Question: The title of this post is pretty self-explanatory.
Say I have a quiz system coded in PHP and a user is logged in to answer a question, how would we go about ending the user's turn after he/she answered the quiz correctly?
Consider this flowchart:

After the user answers the question correctly, I'd like to code a possible PHP function that will completely close that level so that the user won't have to answer it again, in addition to cheat by answering continuously and earning unnecessary points.
I was just wondering if there's a method or a work around this. Using a database to find out if the user has already answered the question was already in my list of ideas. But I was hoping someone would come up with something better.
I hope I made it clear.
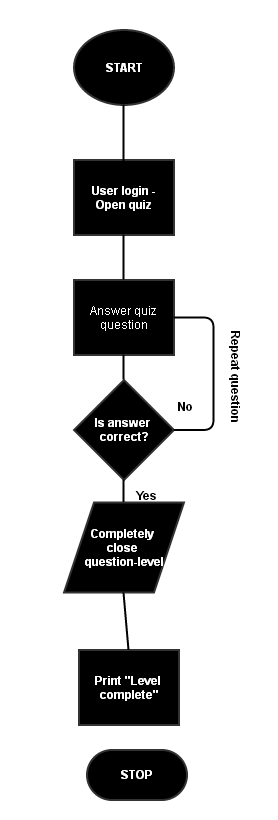
Answer: How do you track their answers throughout the quiz? I'd use sessions, storing each answer they give with the question ID. Don't award them any points until they click "Finish" and then store into a DB table:
what points they have been awarded from the session; current question ID; their user ID
Then when user goes to a question, check the database like (roughly):
'''
SELECT
TotalPoints
FROM
tblQuestionsAnswered
WHERE
UserID = $UserId AND
QuestionID = $ThisQuestionId
'''
If nothing returned they have not had any points from this question.
You do not want or need 200 tables. One table that per row stores:
questionID, userID, totalpoints, possibly something else
There is no better way if you want to be able to store records for a later date, ie when they log off, leave the site, come back later etc.
(please don't think about using a file, it'll be messy for this scenario)
You also need to consider other things, like if they have a session open for question A, if they go to question B are you going to destroy the other session and they have to start question A all over? I probs would or you'll have sessions all over the place, and why would anyone want to start one quiz, go to another and come back to that one later.
If you wanted them to be able to do this, you'd be best storing their progress in a DB table too. Perhaps you could use the table that stores their points (tblQuestionsAnswered in my above example) and have an additional column like "IsComplete".
If this is set to "yes" show them the points they already have for this completed question, if "no" then they start from a new and work through the question, if set to "partdone" then your script will query another table (eg tblQuestionProgress), drag their progress from that table into the session, remove their progress from that table, set the other table to IsComplete = no, and they're off.